Interaction volume radius: 10 \u00c5
Interaction volume height: 25 \u00c5
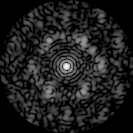
Disorder parameter: 0.6863